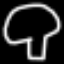
Label: mushroom